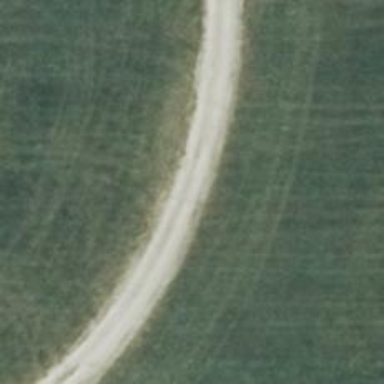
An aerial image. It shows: Gravel track with grade2 quality.